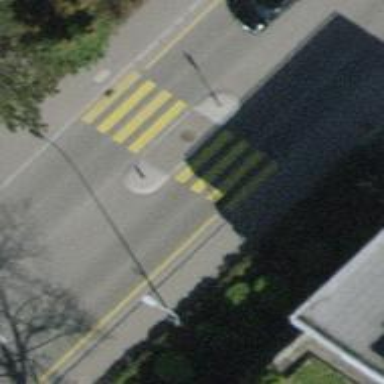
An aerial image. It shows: Uncontrolled zebra crossing with central island.